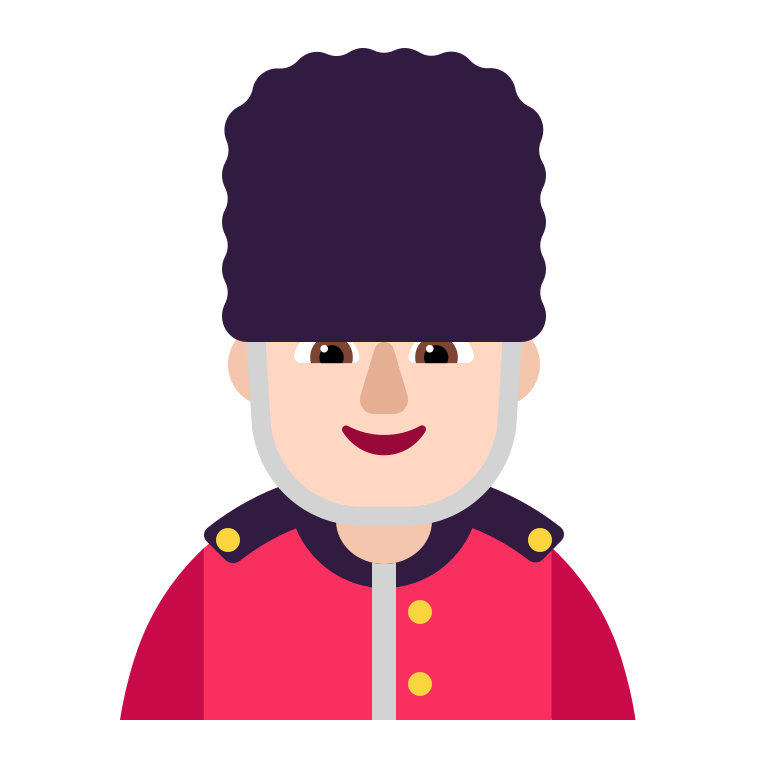
man guard flat light